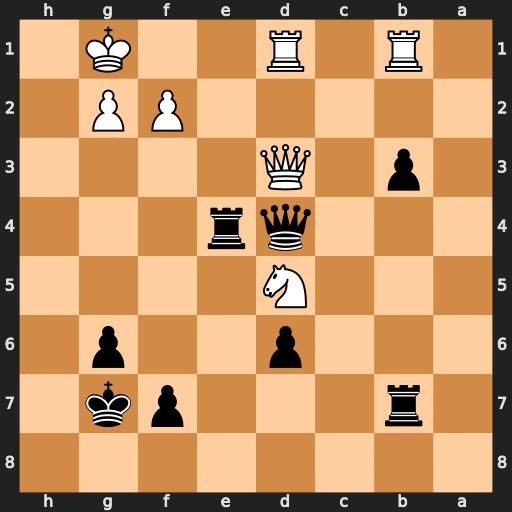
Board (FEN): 8/1r3pk1/3p2p1/3N4/3qr3/1p1Q4/5PP1/1R1R2K1
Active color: b
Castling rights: -
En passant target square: -
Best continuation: Re1+ Rxe1 Qxd3